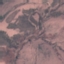
Land use / land cover class: HerbaceousVegetation